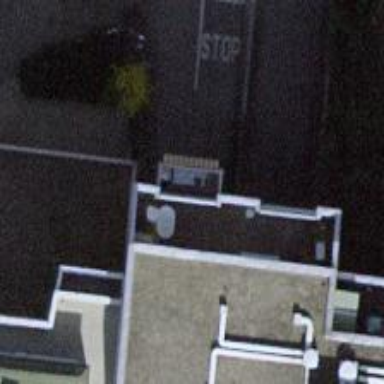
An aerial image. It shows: Parking area.